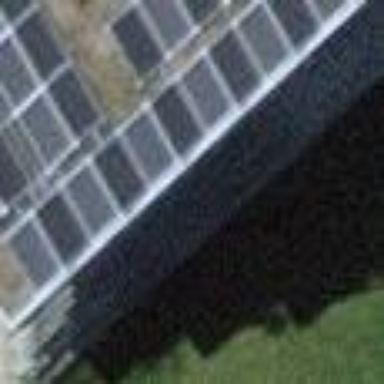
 consisting of solar photovoltaic panels."